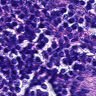
Metastatic tissue present: no